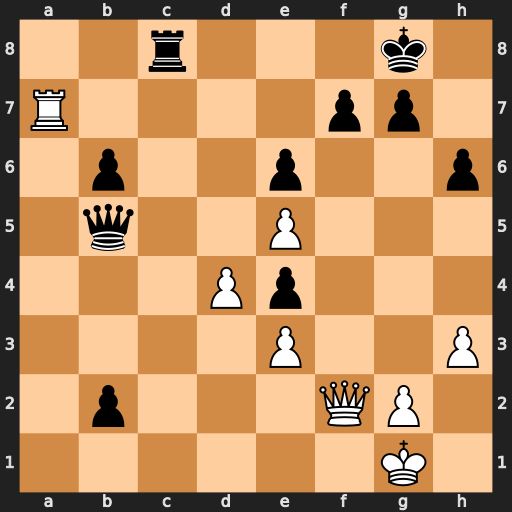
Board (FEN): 2r3k1/R4pp1/1p2p2p/1q2P3/3Pp3/4P2P/1p3QP1/6K1
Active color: w
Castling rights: -
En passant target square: -
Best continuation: Qxf7+ Kh8 Qxg7#